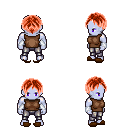
a pixel art fantasy rpg character, male body template, dark elf, purple skin, brown sleeveless shirt, metal pants, red parted hairstyle, white cloth bracers, brown slippers, four views (front, back, left, right), 2x2 character sprite sheet, small pixel art, hard edges, no anti-aliasing